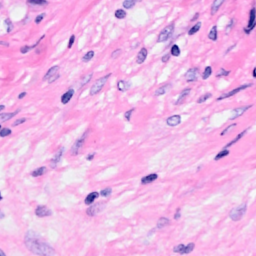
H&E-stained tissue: Breast